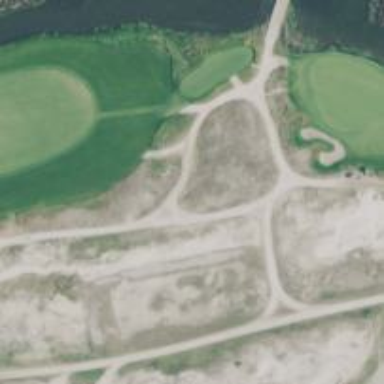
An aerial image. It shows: Path for both road and golf.